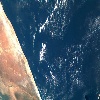
Label: water